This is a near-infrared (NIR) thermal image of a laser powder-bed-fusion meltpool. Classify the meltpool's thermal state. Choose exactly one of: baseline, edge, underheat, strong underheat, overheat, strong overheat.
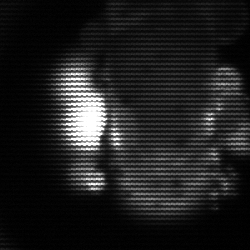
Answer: strong underheat